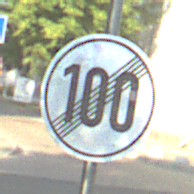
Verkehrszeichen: EndeGeschwindigkeit100
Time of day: SunriseSunset
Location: Outdoor (Suburban)
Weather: PartlyCloudy
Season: NotSpecified
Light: Natural